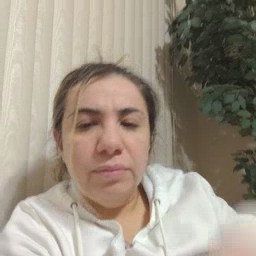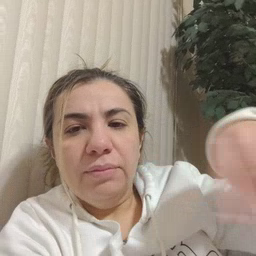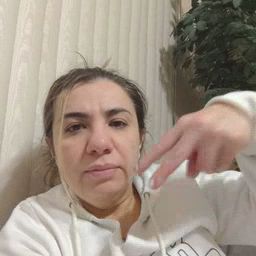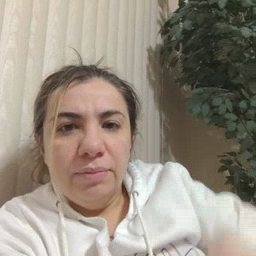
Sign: dance